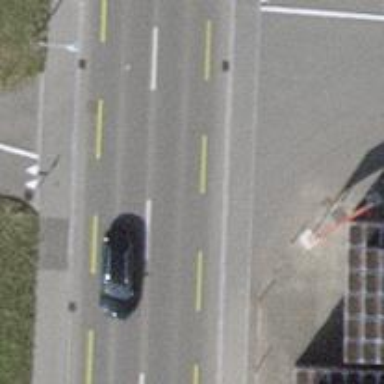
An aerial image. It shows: Secondary road with asphalt surface and lanes for cycling in both directions.